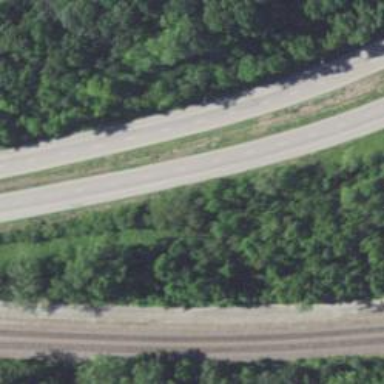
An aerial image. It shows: Expressway with asphalt surface classified as trunk highway.